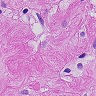
Metastatic tissue present: yes